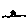
Label: moon